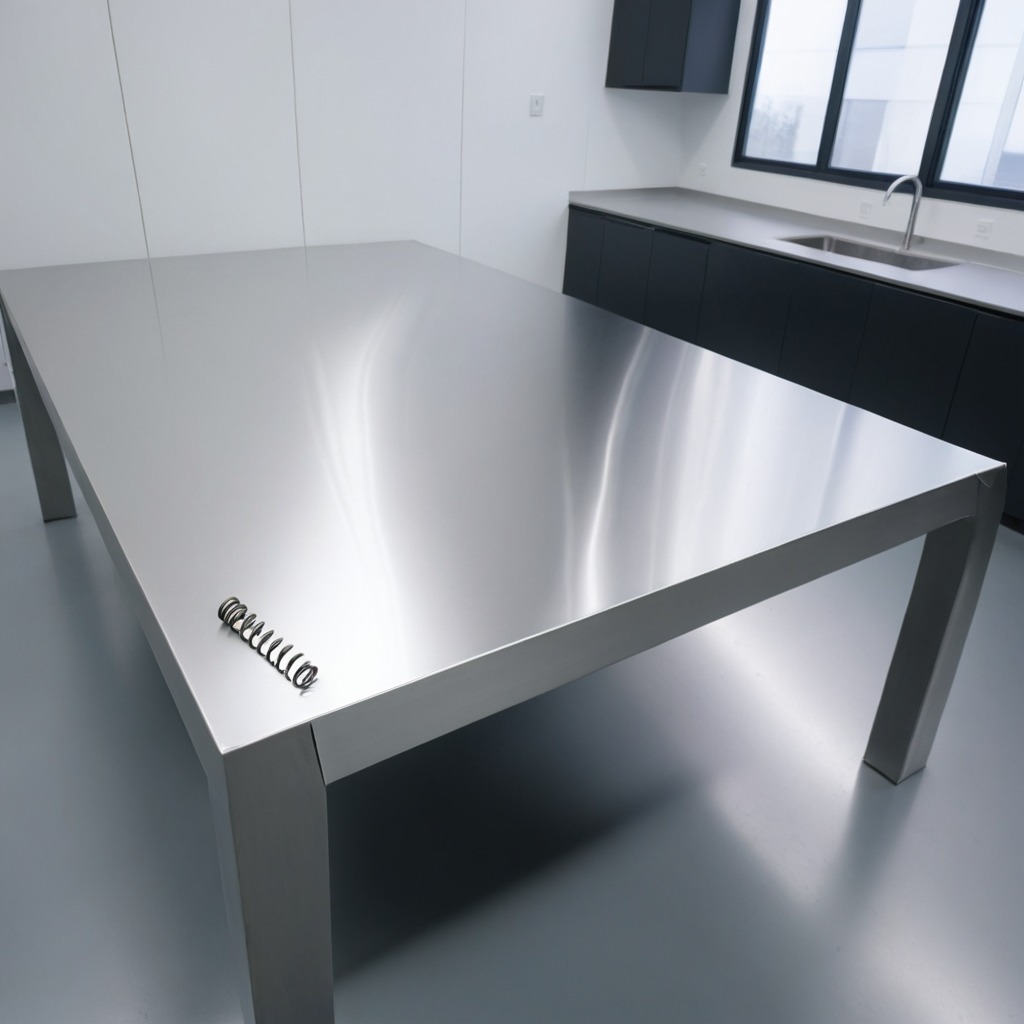
A coiled metal spring is lying on the stainless steel table in a high-end prototyping lab.